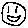
Label: smiley face